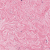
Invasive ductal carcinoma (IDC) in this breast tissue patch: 0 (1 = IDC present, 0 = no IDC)